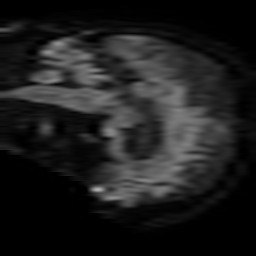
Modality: TRACE
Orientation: sagittal
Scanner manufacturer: philips
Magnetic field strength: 3 T
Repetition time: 3.876 s
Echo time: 0.05903 s